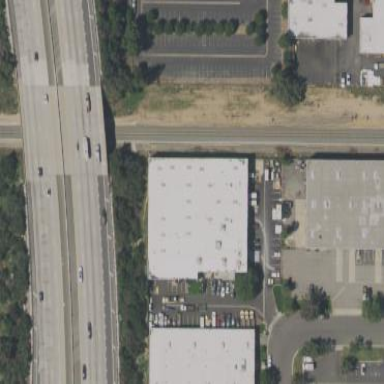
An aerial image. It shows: Warehouse.